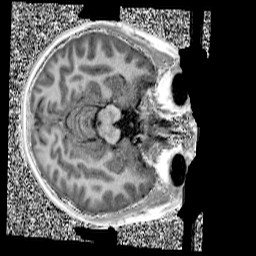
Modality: UNIT1
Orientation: axial
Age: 9
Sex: female
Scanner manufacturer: siemens
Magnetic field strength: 3 T
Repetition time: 4 s
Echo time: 0.00299 s